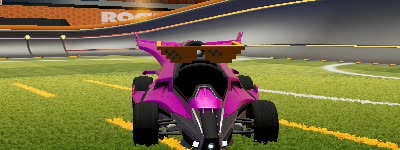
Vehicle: aftershock